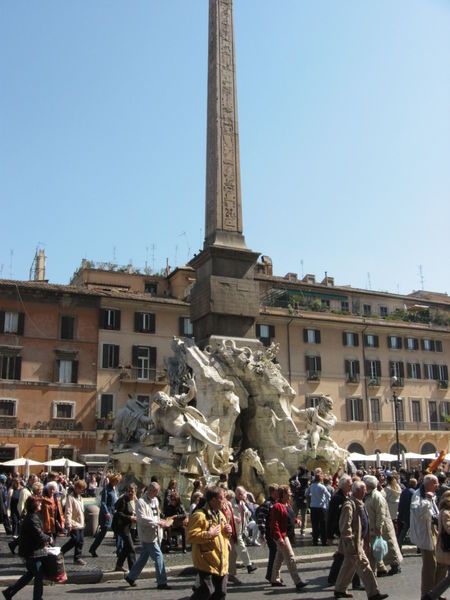
Titel: Vierströmebrunnen
Künstler: Giovanni Lorenzo Bernini
Standort: Rom, Piazza Navona (EU - I - Latium)
Schlagwörter: himmel, schatten, wasser, frauen, menschen, stadt, fenster, laterne, licht, marmor, männer, straße, säule, gebäude, haus, tier, tiere, ansammlung, leute, masse, menge, mensch, stein, häuser, sonne, brunnen, pferd, pferde, turm, skulptur, statue, fassaden, italien, passanten, platz, bildhauerei, monumental, hoch, balkone, foto, fotografie, bürgersteig, passant, denkmal, schirme, volk, obelisk, fontäne, sonnenschirme, obelisken, touristen, verona, voll, bologna, inschirft